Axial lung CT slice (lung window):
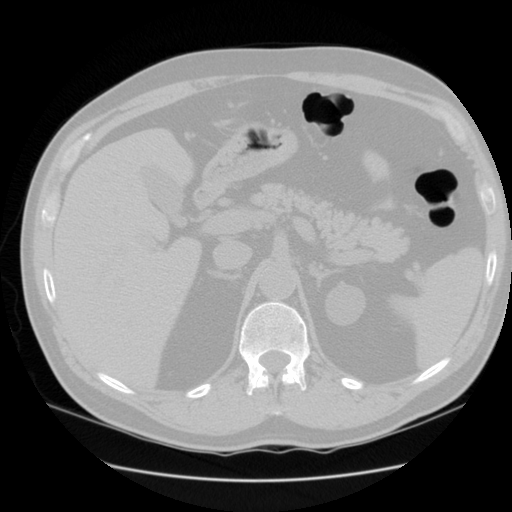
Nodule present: no